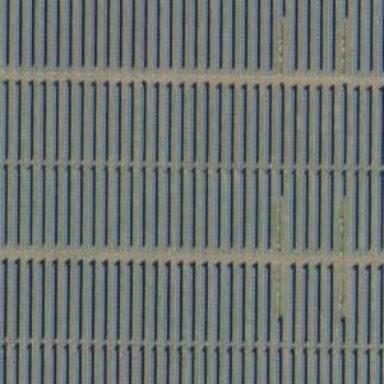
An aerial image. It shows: Solar power generator utilizing photovoltaic technology with solar photovoltaic panels.